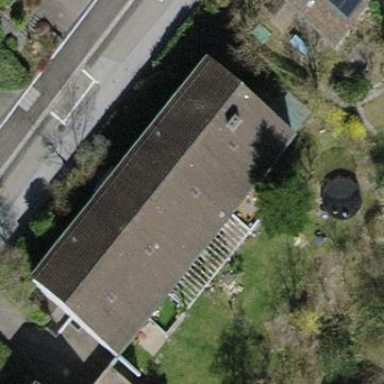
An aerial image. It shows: Apartment building with tile roof.